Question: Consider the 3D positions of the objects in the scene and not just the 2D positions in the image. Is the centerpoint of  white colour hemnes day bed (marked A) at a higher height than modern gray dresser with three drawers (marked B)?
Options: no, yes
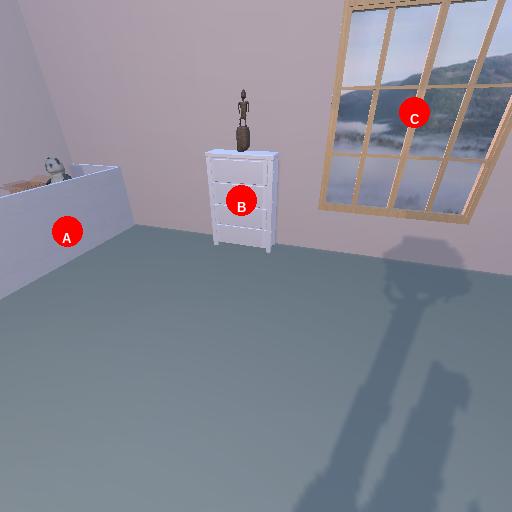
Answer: no